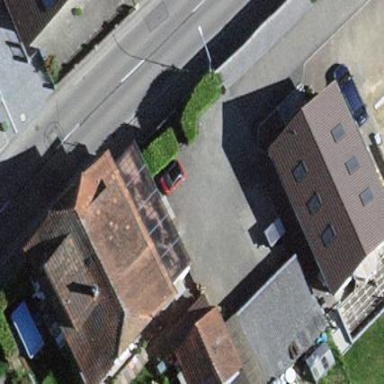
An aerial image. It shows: Residential building.